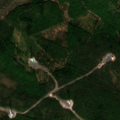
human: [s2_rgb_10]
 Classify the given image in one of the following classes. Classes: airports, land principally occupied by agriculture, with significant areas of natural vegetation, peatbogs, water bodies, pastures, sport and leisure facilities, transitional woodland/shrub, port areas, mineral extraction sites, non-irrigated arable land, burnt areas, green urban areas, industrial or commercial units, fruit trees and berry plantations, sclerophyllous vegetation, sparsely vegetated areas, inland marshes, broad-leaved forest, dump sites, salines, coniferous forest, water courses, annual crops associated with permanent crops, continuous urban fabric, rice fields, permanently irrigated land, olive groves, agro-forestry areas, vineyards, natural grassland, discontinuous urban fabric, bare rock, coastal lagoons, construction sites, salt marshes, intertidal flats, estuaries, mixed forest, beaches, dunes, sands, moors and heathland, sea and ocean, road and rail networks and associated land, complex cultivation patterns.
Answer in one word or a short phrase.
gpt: coniferous forest, mixed forest